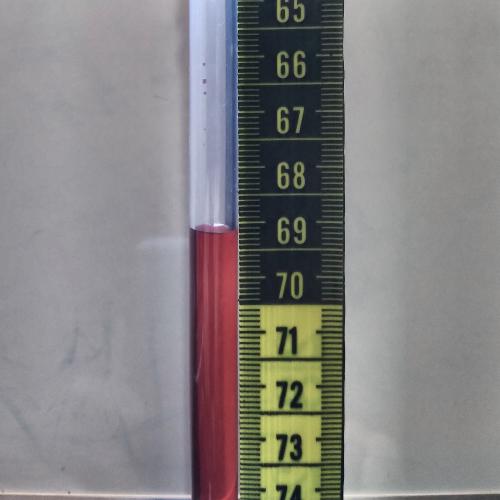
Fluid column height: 69.2 cm